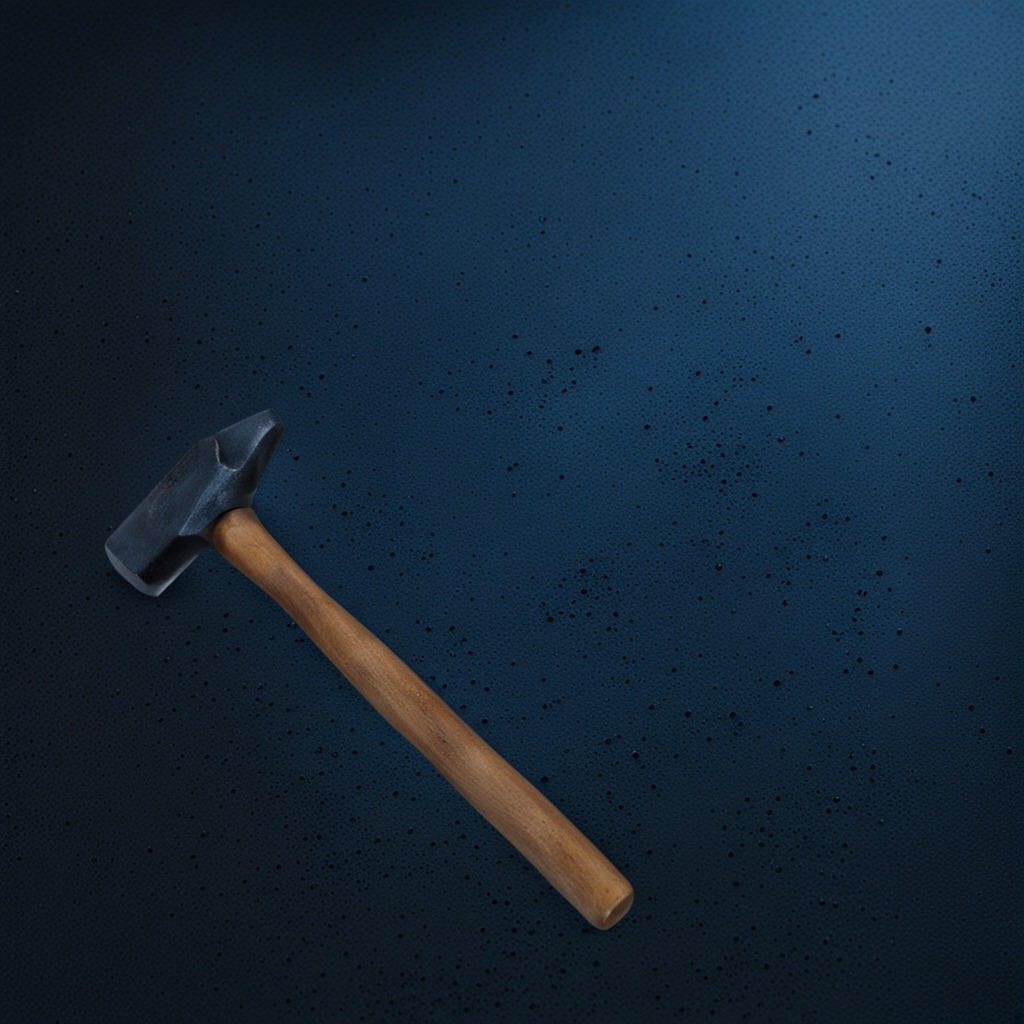
A hammer lies on a clean granite tabletop covered with a blue rubber mat inside a workshop at night.